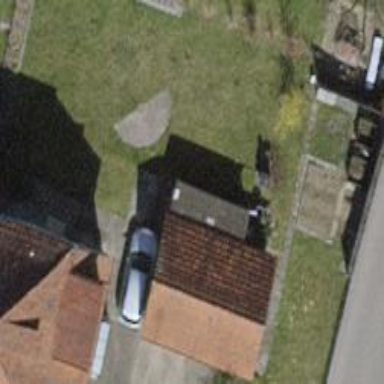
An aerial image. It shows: Building with tiled roof.